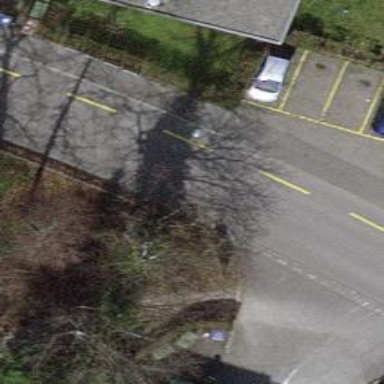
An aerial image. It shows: Tertiary road with asphalt surface. There is sidewalk on the left and cycle lane on the left side of the road.